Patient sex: M
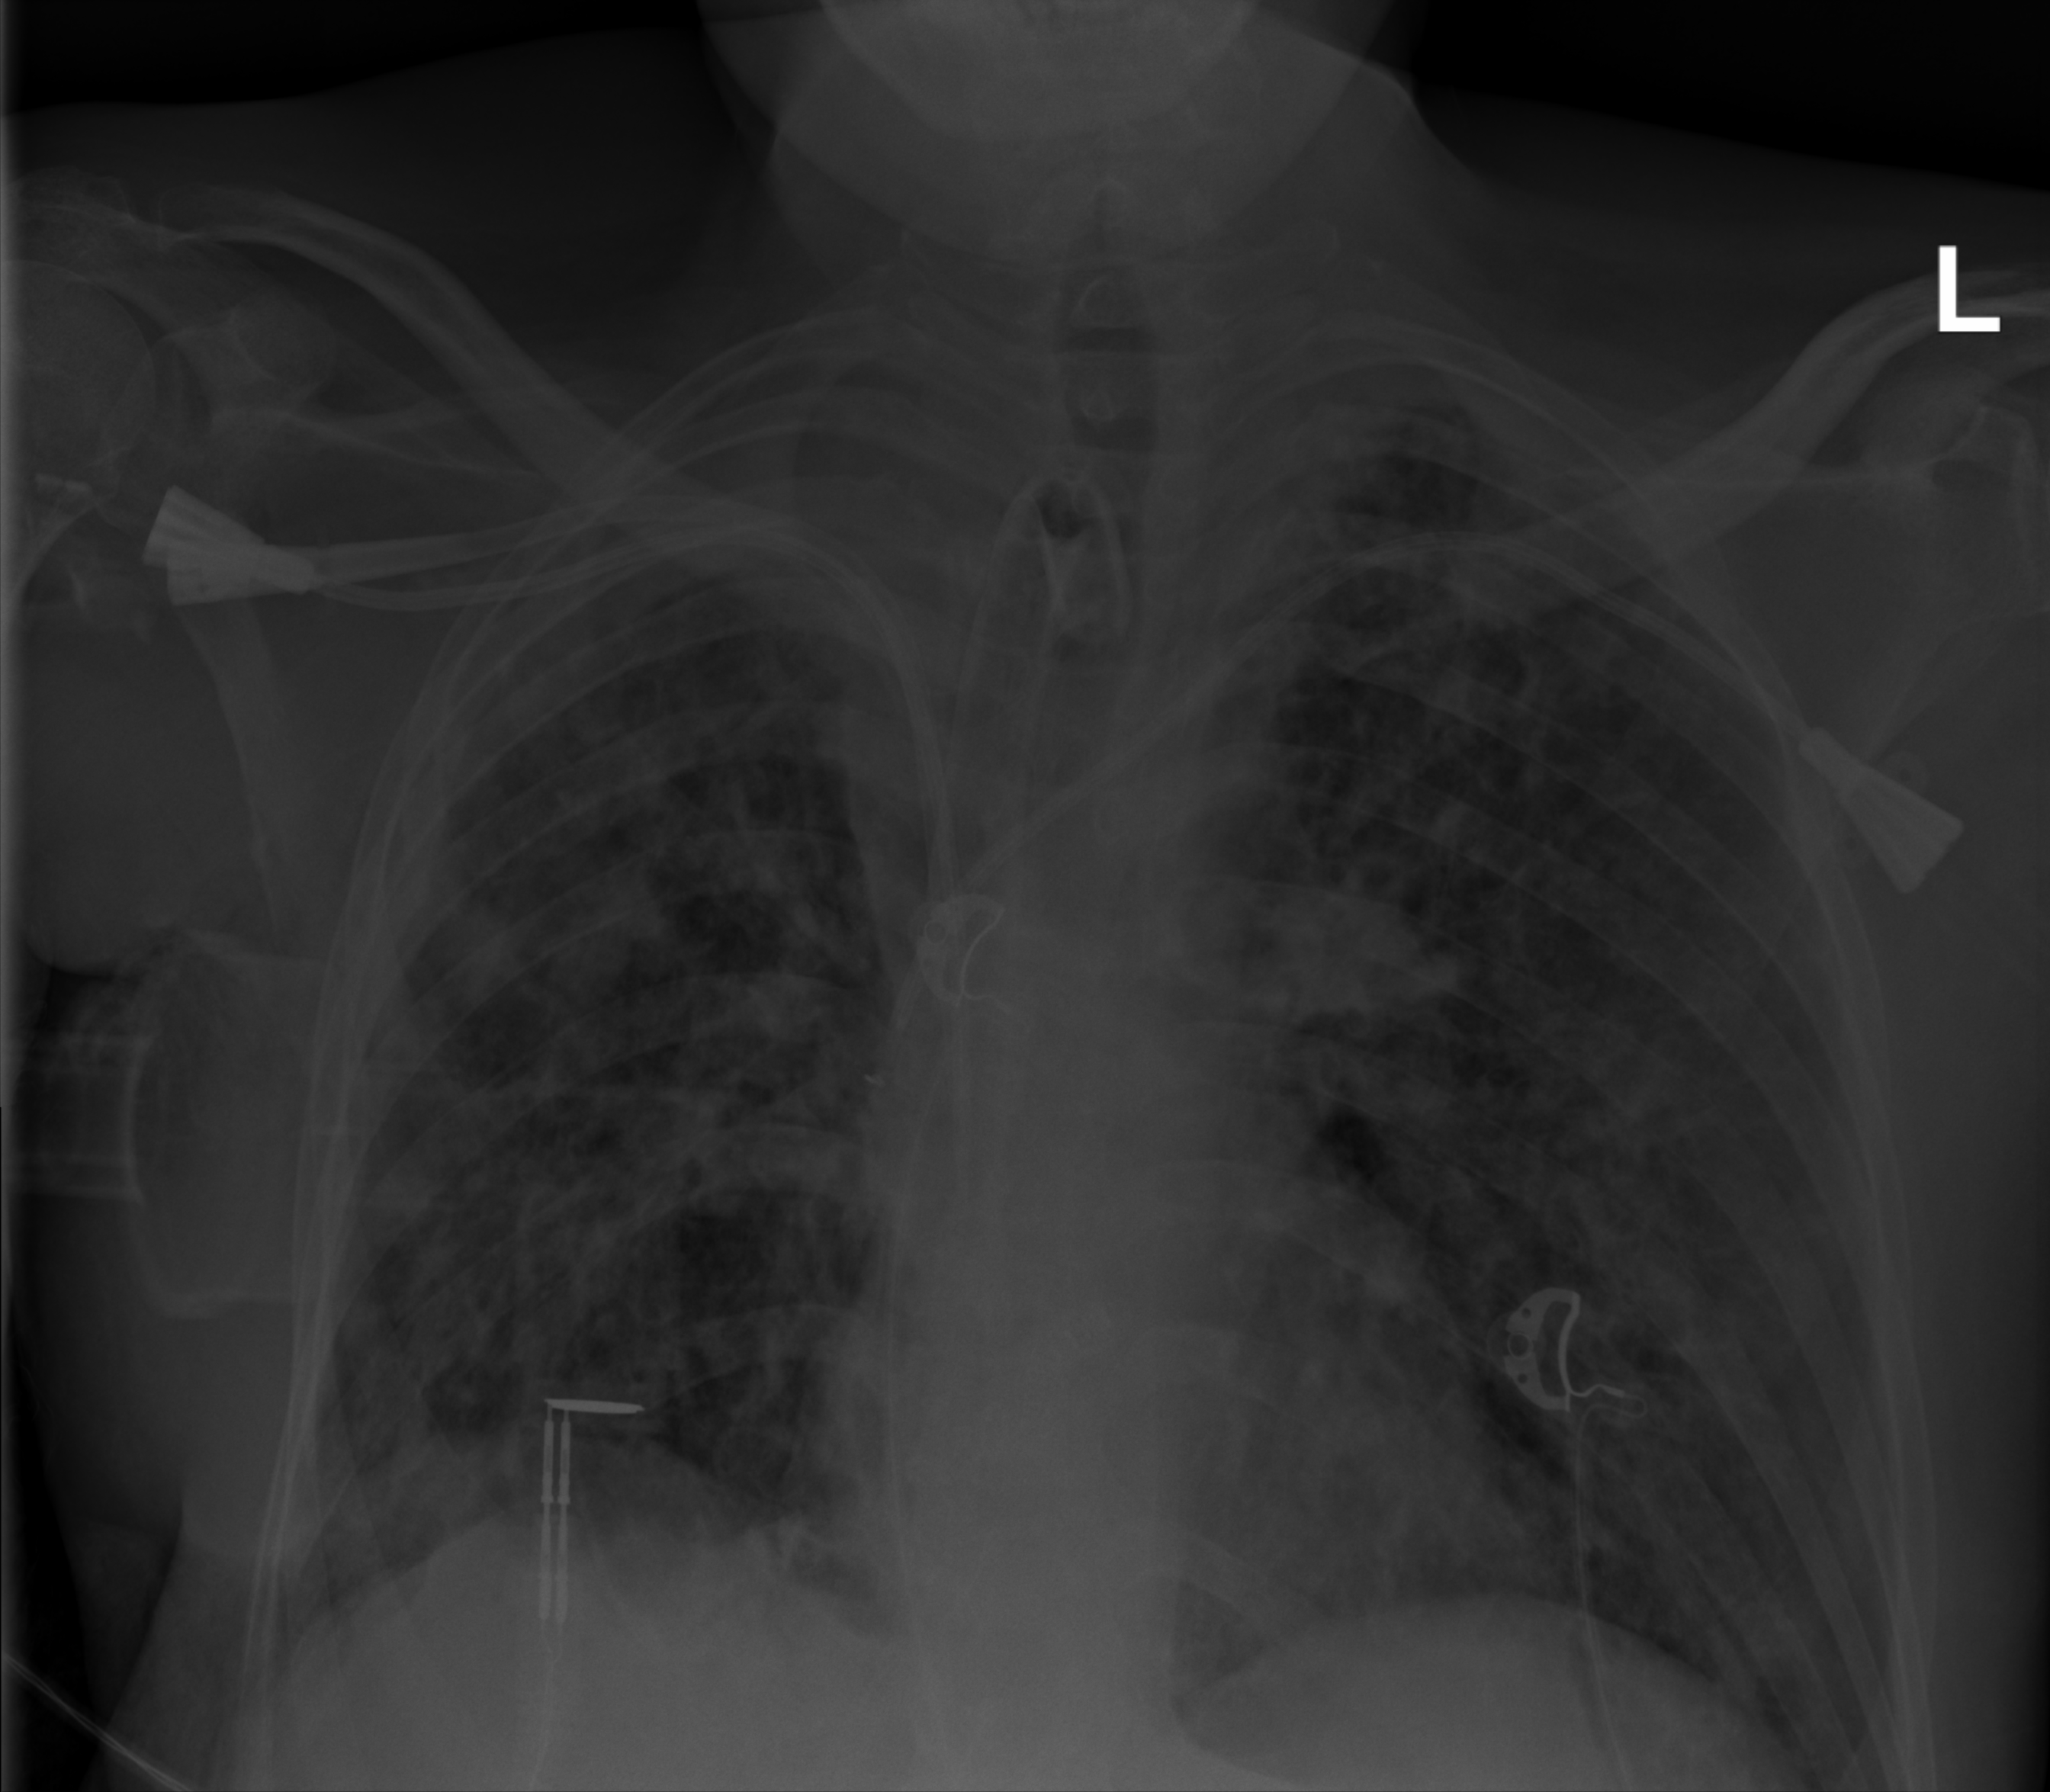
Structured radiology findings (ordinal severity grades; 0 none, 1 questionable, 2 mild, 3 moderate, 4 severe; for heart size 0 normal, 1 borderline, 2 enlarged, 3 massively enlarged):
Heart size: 0
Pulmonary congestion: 0
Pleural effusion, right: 0
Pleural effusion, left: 0
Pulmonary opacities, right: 3
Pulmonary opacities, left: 3
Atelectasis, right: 3
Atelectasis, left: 3